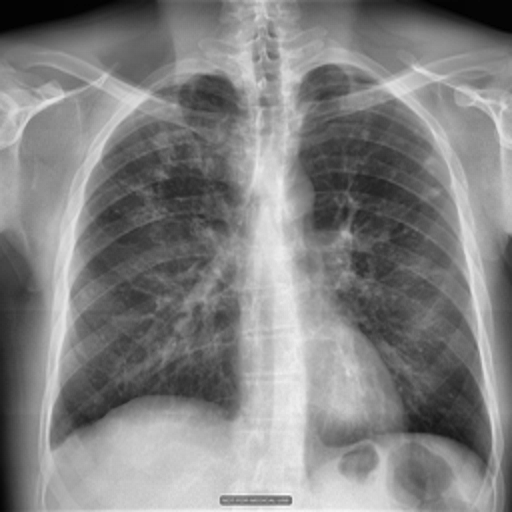
Finding: TUBERCULOSIS